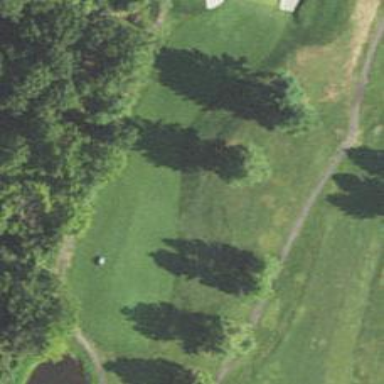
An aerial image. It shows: Golf hole.